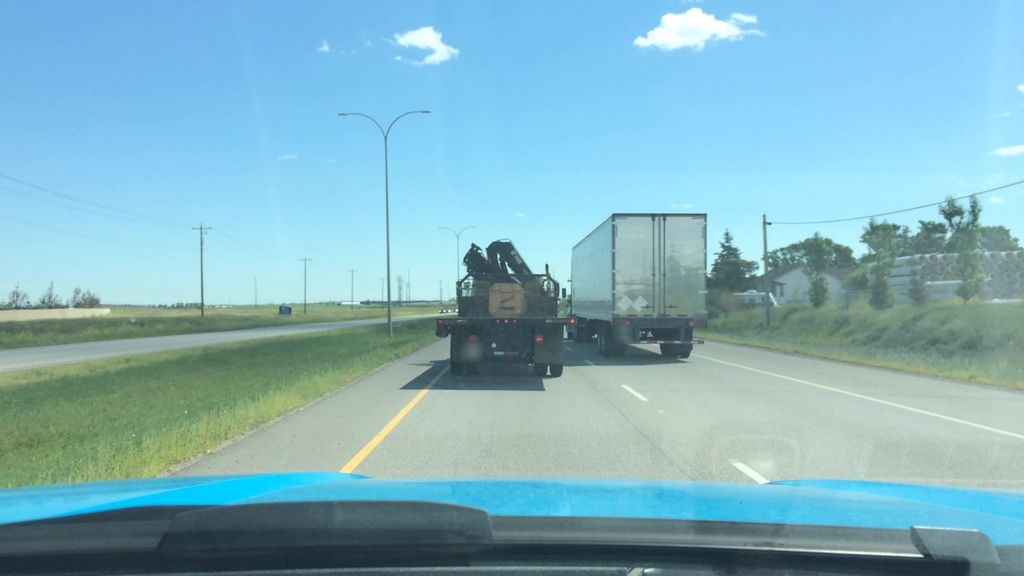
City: calgary